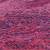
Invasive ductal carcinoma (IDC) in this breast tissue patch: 0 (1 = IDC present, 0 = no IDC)